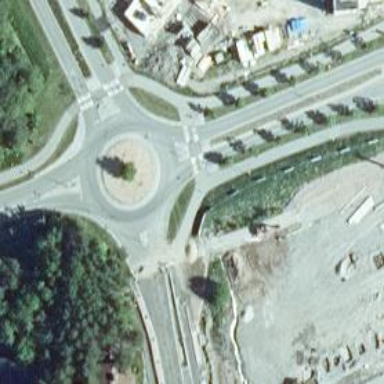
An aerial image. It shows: Crossing on asphalt cycleway.